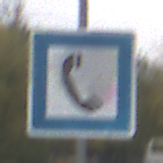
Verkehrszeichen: Fernsprecher
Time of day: Midday
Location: Outdoor (Suburban)
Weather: Overcast
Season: NotSpecified
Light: Natural